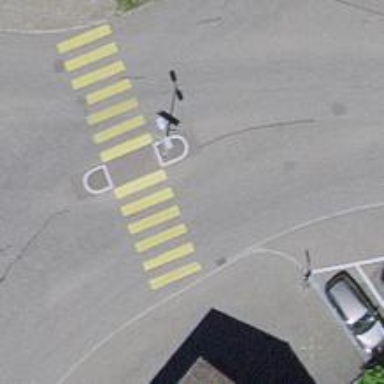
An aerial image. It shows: Zebra crossing on the road.